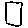
Label: square